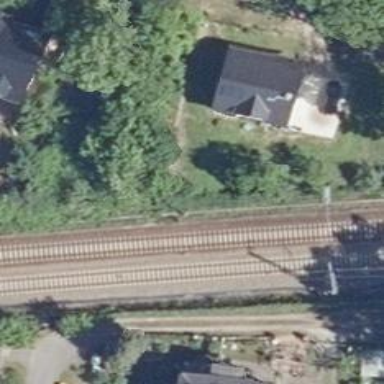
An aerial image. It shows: Railway signal.